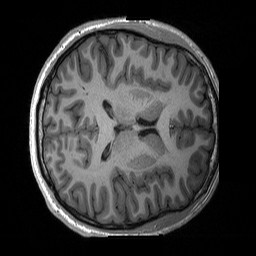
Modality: T1w
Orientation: axial
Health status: ill
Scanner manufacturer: siemens
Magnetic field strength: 3 T
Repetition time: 2.3 s
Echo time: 0.00226 s